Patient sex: M
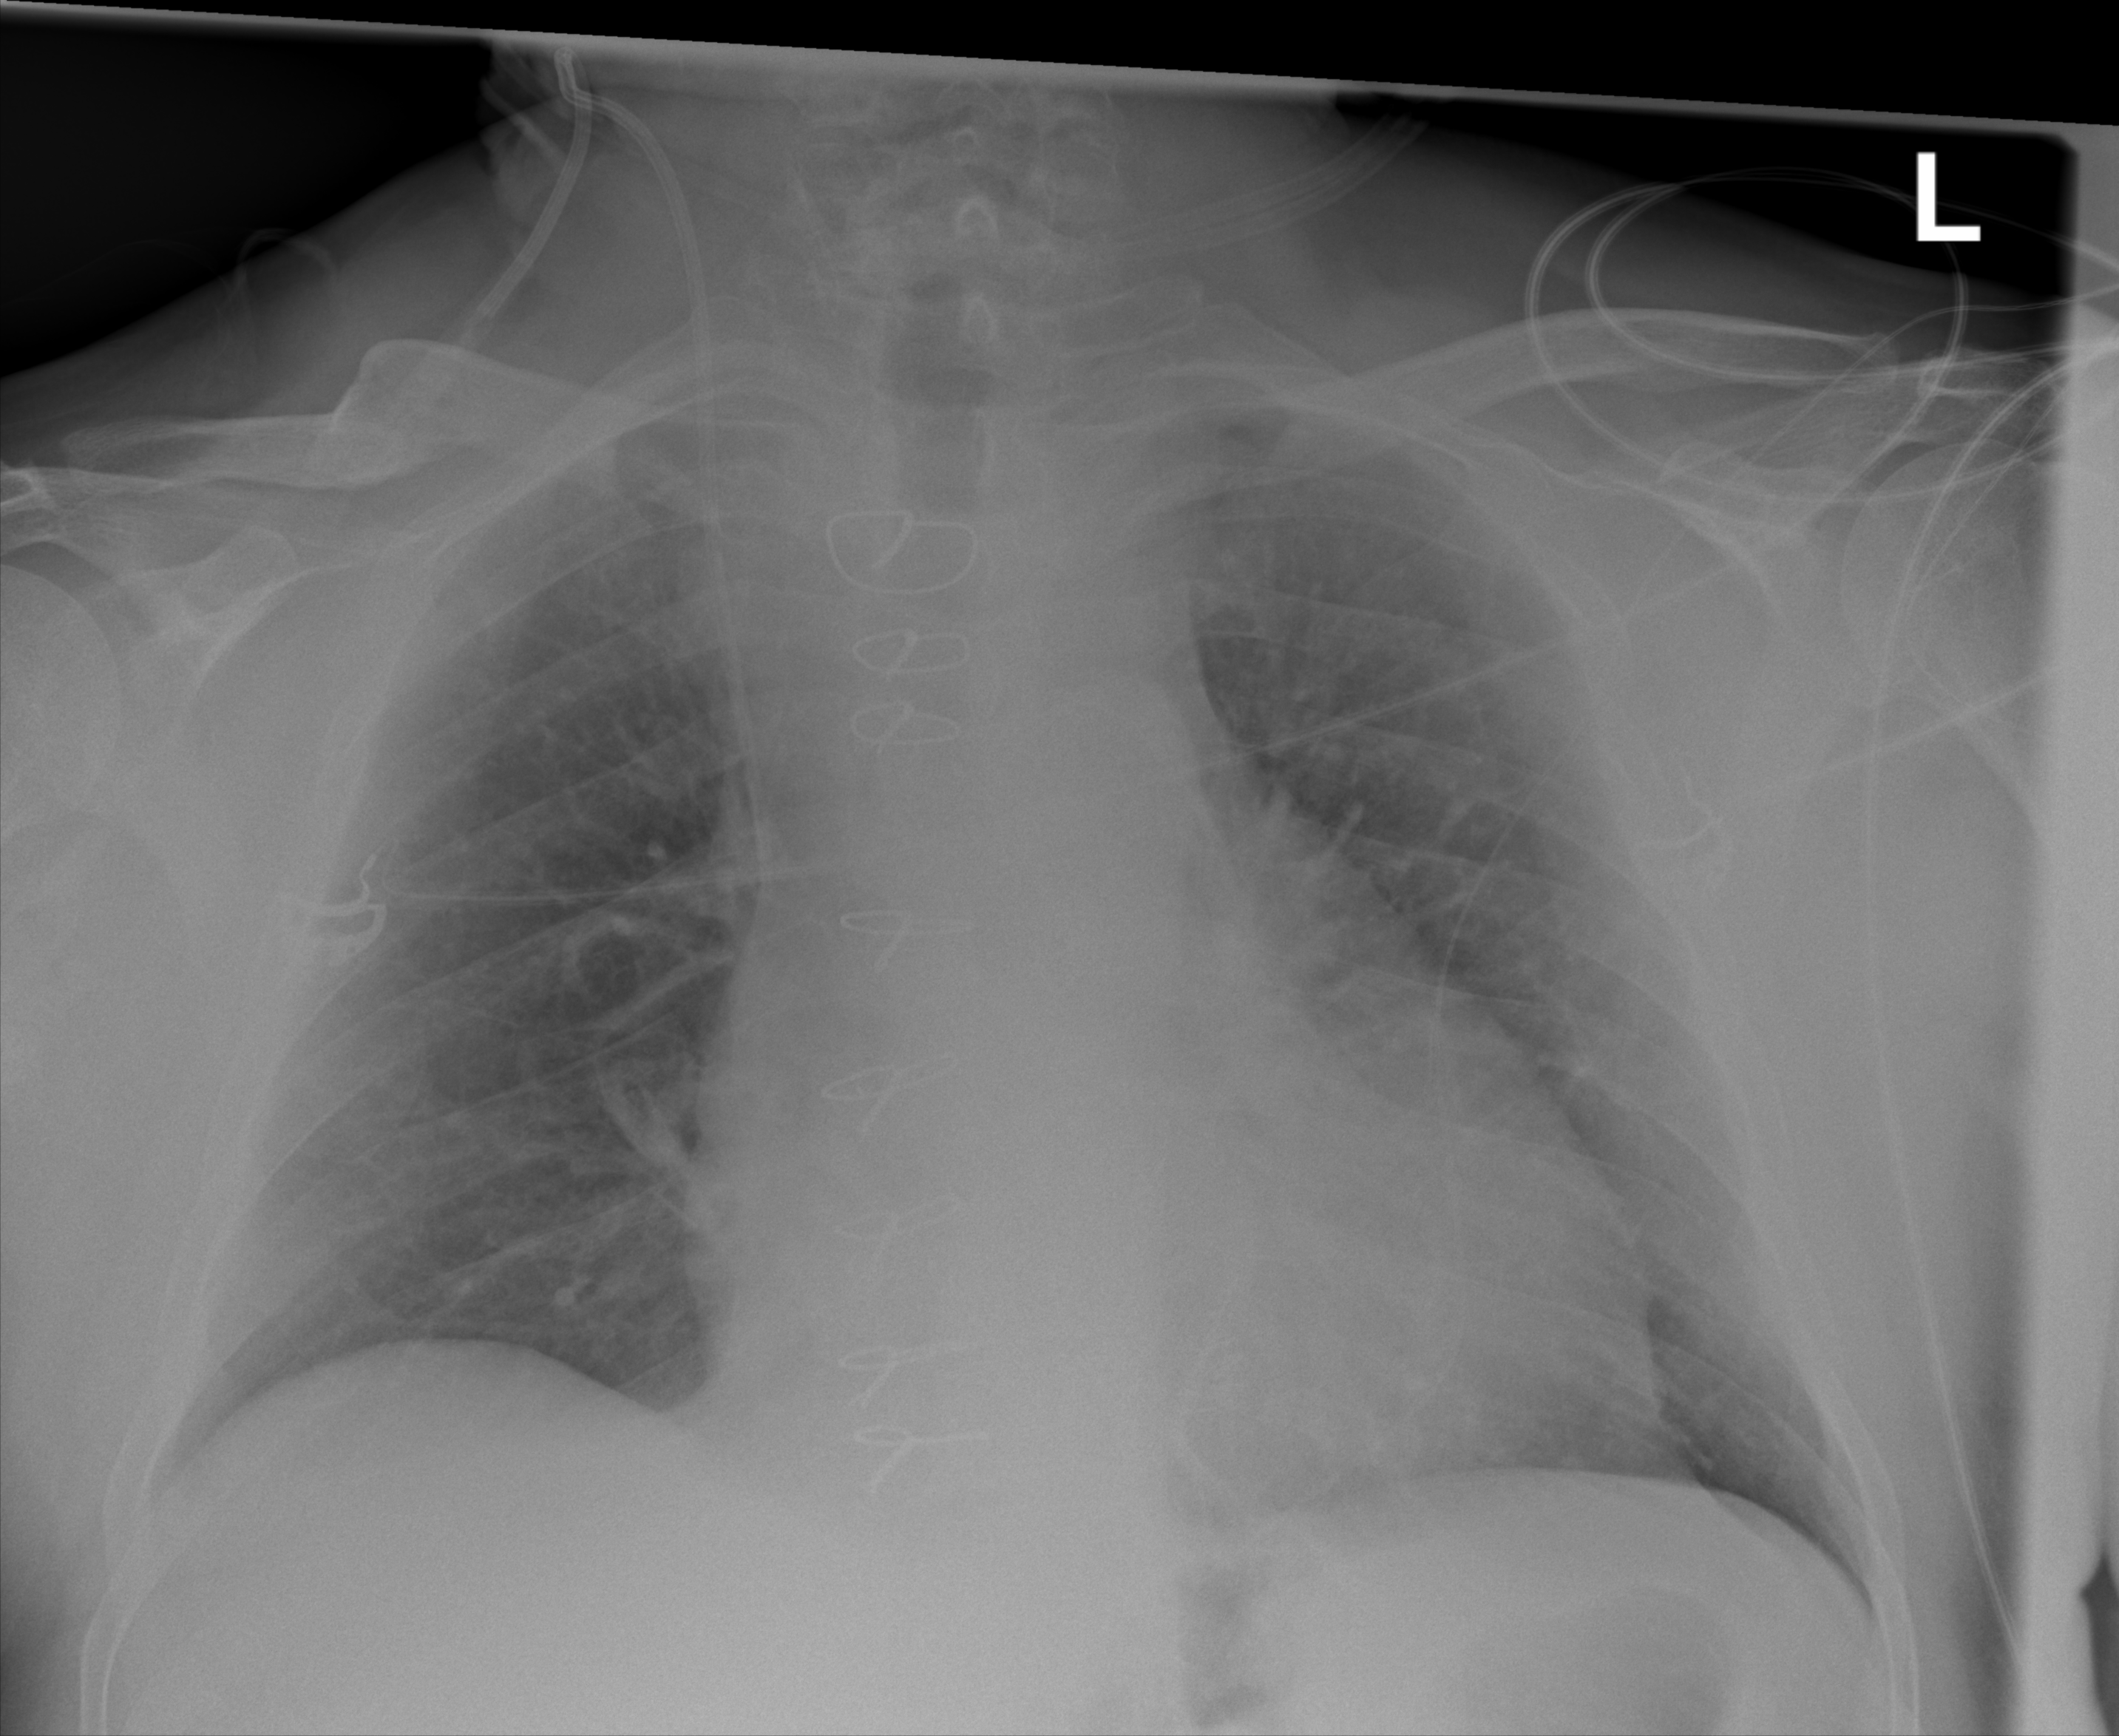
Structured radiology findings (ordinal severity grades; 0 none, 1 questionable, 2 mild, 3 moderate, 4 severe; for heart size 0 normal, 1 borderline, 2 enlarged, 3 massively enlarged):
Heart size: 2
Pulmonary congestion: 2
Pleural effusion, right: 0
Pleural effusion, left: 0
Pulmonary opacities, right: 2
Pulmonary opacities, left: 2
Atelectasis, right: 0
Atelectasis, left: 0